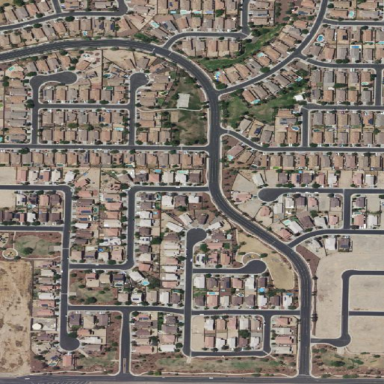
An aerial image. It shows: Single-family residential area.